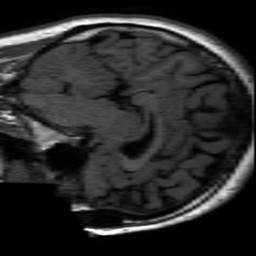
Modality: inplaneT1
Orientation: sagittal
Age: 20
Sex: female
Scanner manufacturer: ge
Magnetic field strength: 3 T
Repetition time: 2.297 s
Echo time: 0.02273 s